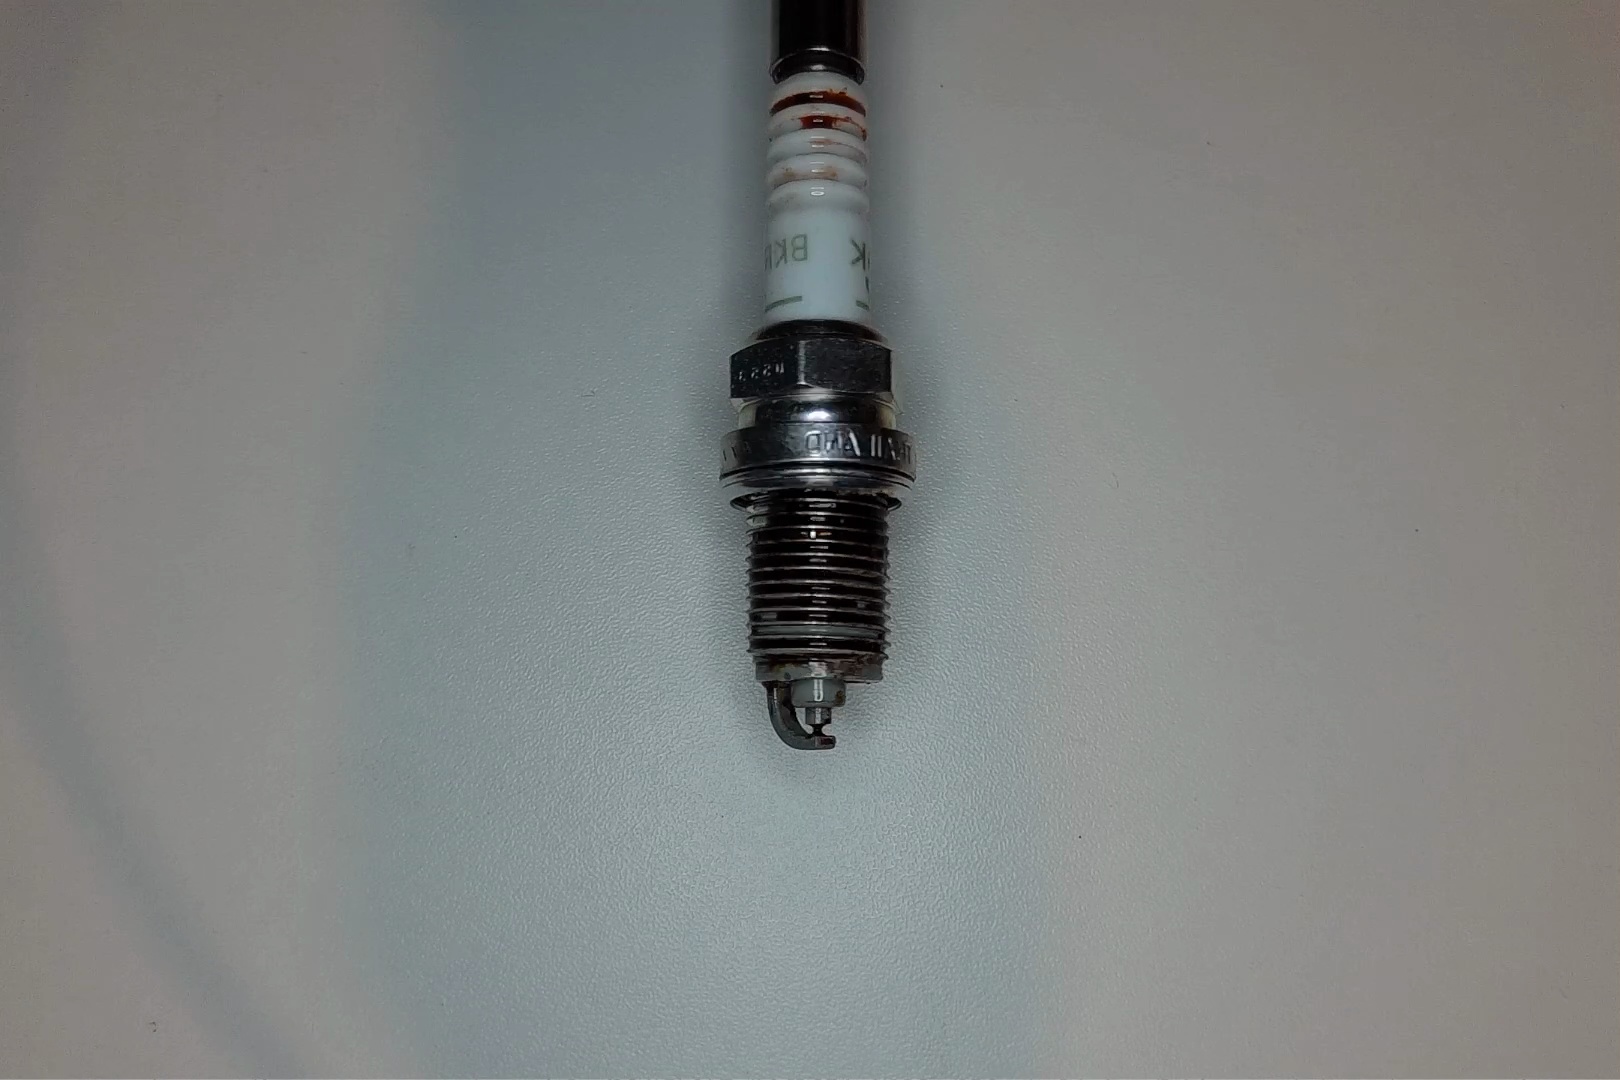
Label: anomaly